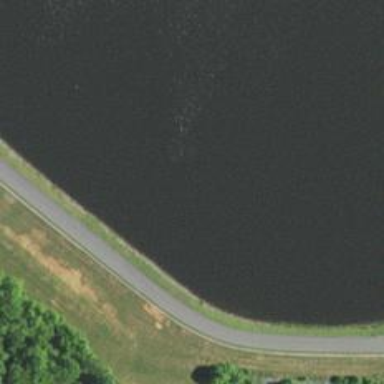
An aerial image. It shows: Dam along waterway.